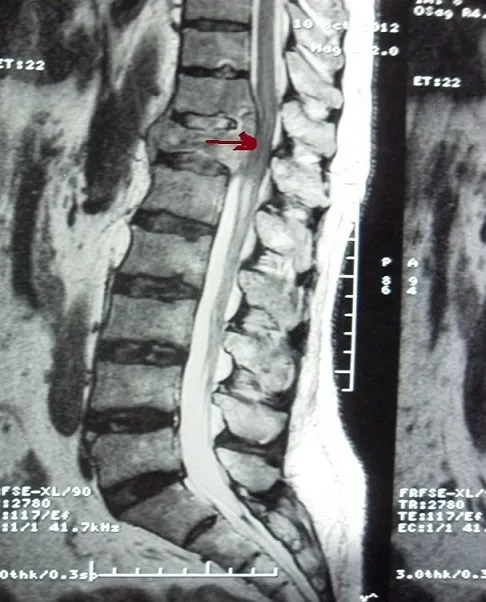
Spinal MRI, sagittal view: spinal cord compression in relation to the twelfth dorsal vertebra.
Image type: radiology (mri)